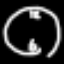
Label: clock